Field crop: maize
Growth stage: 2
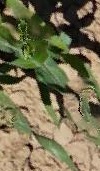
Species: maize